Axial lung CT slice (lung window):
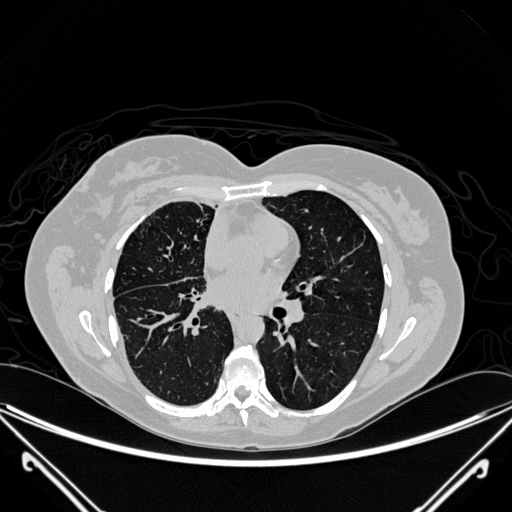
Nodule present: no